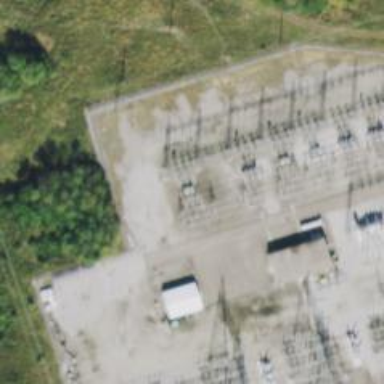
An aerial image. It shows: Switch for power supply.